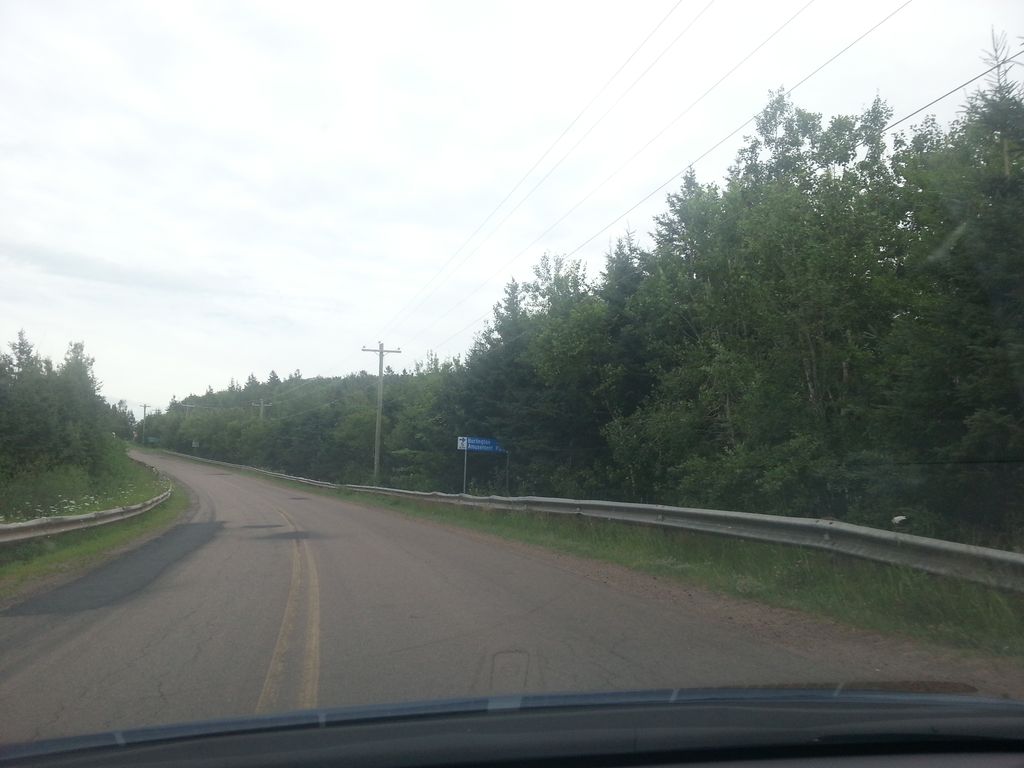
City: charlottetown